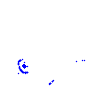
Particle: kaon